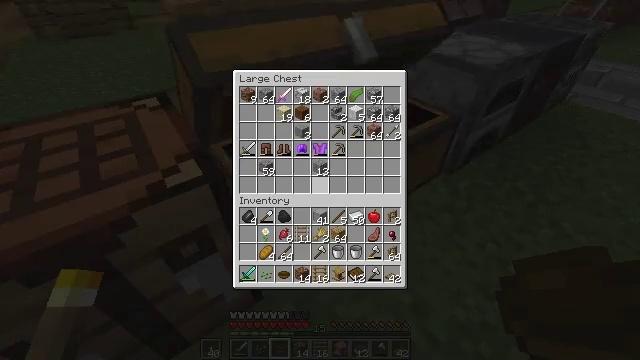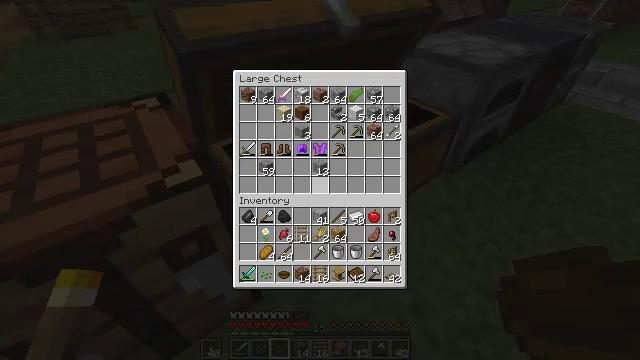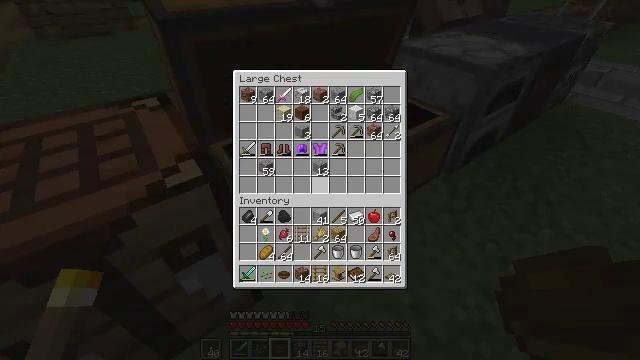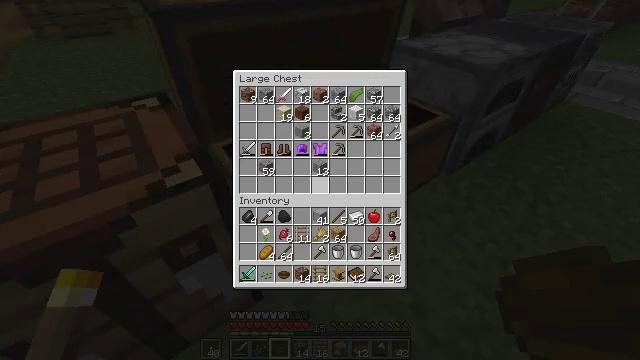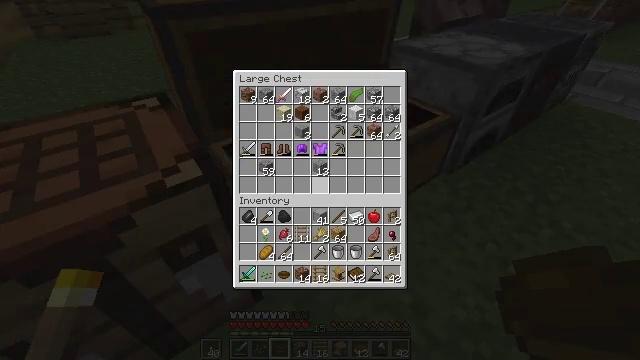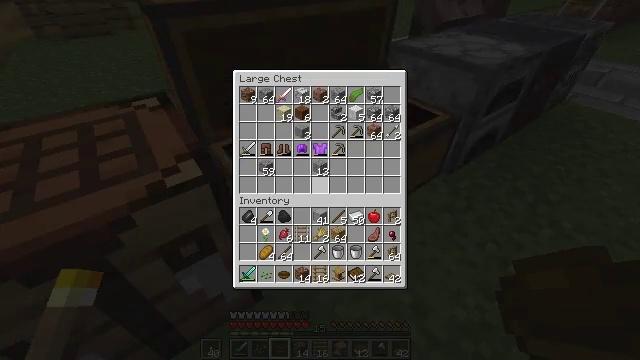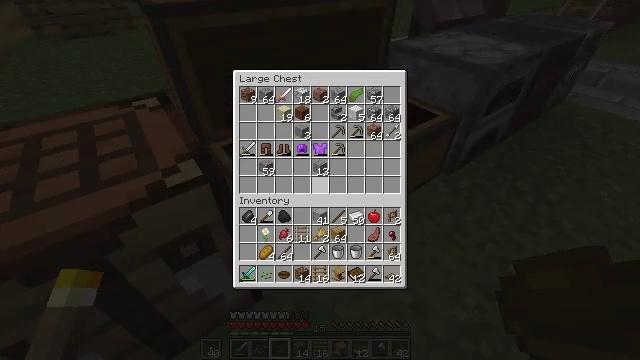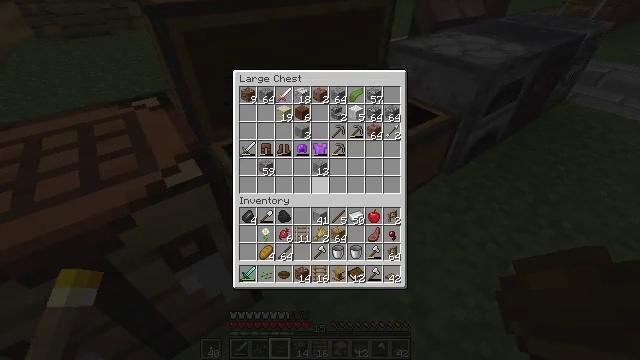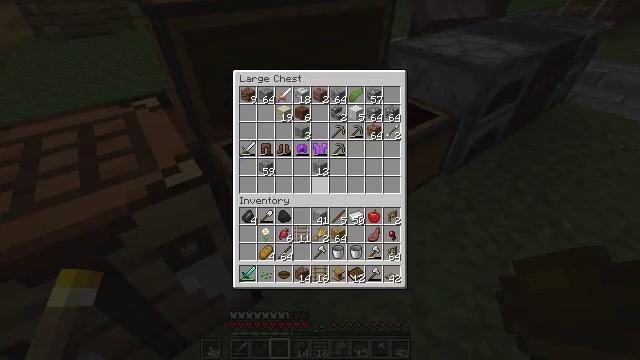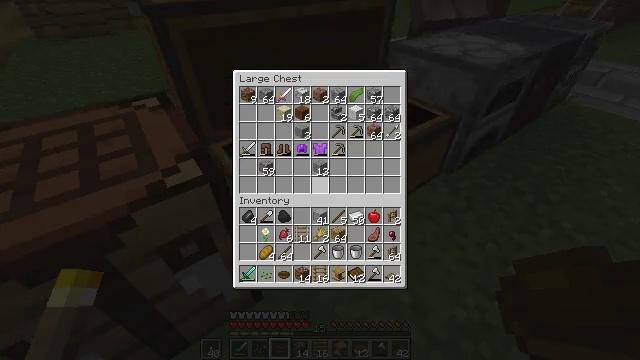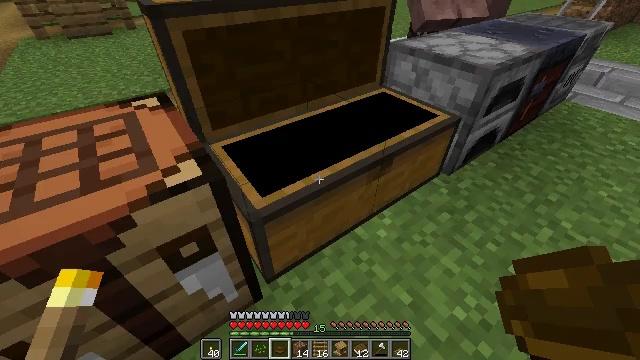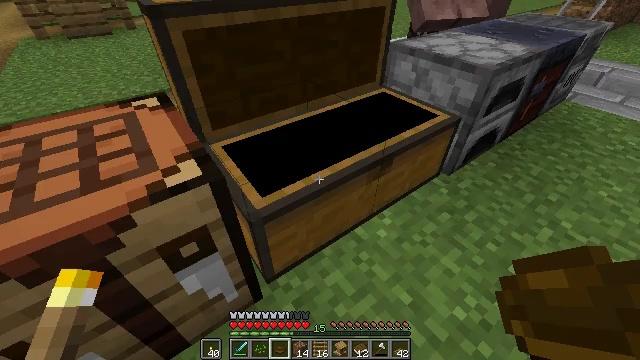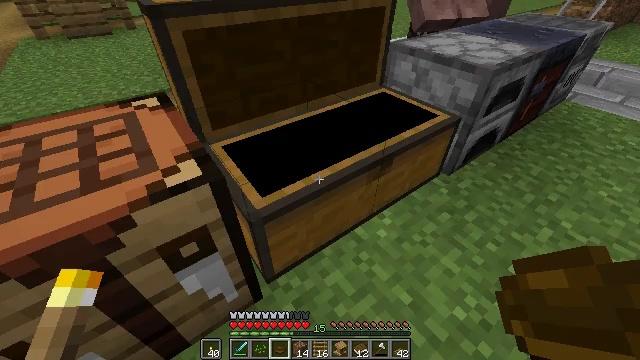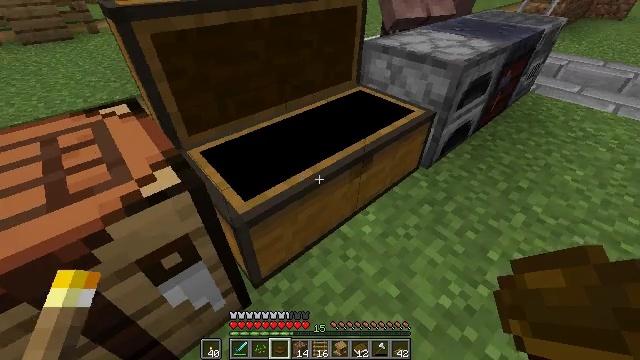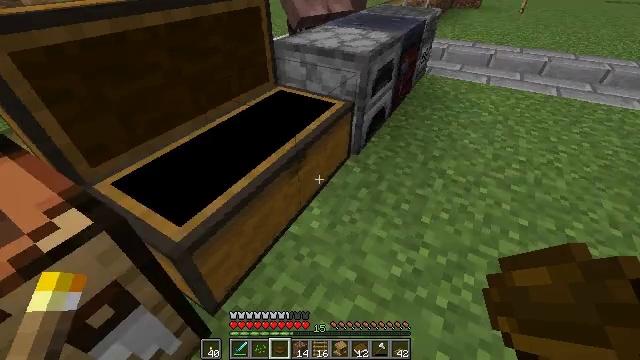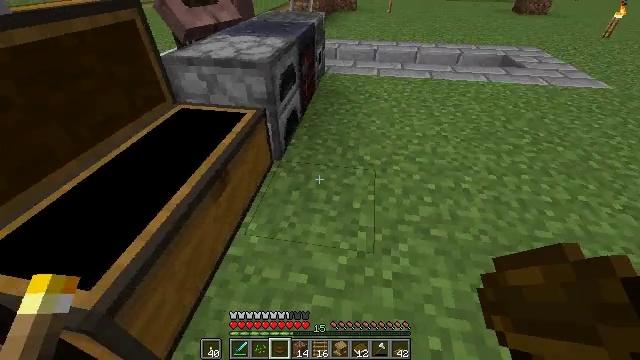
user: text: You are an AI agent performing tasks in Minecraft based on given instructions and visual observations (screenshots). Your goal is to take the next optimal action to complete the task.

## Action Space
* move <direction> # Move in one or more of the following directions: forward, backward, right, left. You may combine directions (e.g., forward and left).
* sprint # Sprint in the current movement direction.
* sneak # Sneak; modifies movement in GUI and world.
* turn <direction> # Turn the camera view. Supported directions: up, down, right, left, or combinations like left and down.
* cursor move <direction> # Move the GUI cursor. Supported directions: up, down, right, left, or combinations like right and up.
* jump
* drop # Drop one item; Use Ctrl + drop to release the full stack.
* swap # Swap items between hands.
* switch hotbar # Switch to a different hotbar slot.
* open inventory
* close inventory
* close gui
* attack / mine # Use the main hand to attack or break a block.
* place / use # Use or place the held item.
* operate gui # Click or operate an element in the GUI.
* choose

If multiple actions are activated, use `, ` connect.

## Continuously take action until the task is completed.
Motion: motion action
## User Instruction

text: Gather the blast furnace into your inventory.
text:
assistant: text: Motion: no_op
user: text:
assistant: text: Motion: no_op
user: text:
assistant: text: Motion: no_op
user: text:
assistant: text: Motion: no_op
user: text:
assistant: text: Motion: no_op
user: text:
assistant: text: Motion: no_op
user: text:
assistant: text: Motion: no_op
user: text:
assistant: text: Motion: no_op
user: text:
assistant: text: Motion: no_op
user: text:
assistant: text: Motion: no_op
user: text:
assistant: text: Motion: close gui
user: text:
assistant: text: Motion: no_op
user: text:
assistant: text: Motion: turn right
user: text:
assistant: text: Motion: turn right
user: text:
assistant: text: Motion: turn right and up
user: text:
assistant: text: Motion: turn right and up
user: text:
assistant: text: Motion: turn right and up
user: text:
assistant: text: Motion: move forward, turn up
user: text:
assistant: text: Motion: move forward, turn up
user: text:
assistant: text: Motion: move forward, turn up
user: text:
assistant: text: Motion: move forward, turn left and up
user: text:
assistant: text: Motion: move forward, turn left and up
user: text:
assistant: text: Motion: move forward and move right, turn left
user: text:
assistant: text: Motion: move forward and move right, sprint, turn left
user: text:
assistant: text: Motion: move forward and move right, sprint, turn left and up
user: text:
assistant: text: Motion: move forward and move right, sprint, turn left and up
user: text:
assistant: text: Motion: move forward and move right, sprint, turn left and up
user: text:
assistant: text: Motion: move forward and move right, sprint, turn left
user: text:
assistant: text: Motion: move forward and move right, turn left
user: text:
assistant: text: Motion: move right, turn left